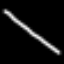
Label: line